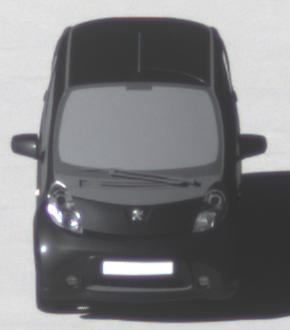
Make: Peugeot
Model: iOn
Detailed model: iOn
Model produced from: 2010/12
Model produced until: 2013/02
Doors: 5
Color: black
Road condition: dry road
Daytime: morning or afternoon
Contrast: high contrast